Question: i'm new to drupal views. not displayed with my view block. i set more link both k and option too. Find picture below for view settings.

Note: i'm sure there is around 10+ nodes available to display.
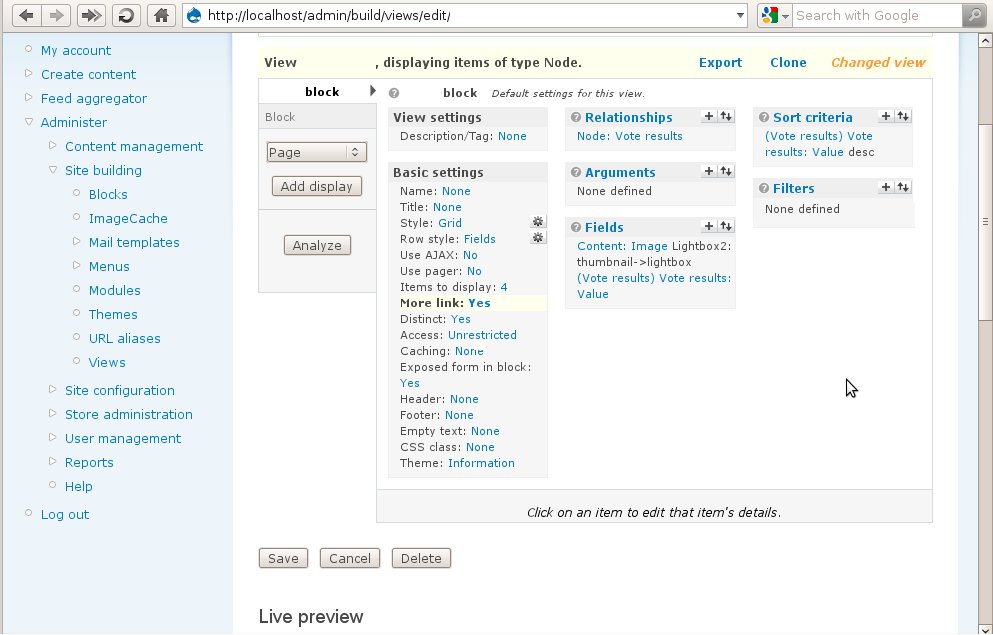
Answer: You have only block display, so where should go "More"? :) Create also "Page" display.